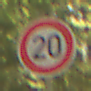
Verkehrszeichen: Geschwindigkeit20
Umgebung: Outdoor, Nature
Tageszeit: Midday
Wetter: PartlyCloudy
Licht: Natural
Jahreszeit: NotSpecified
Kontrast: LowContrast